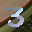
Label: 3